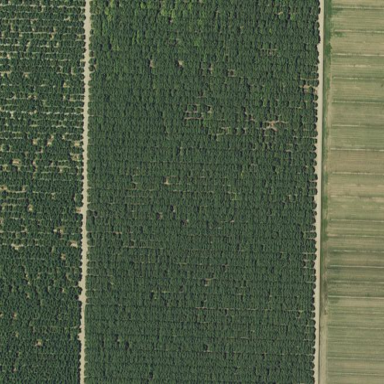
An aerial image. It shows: Orchard.